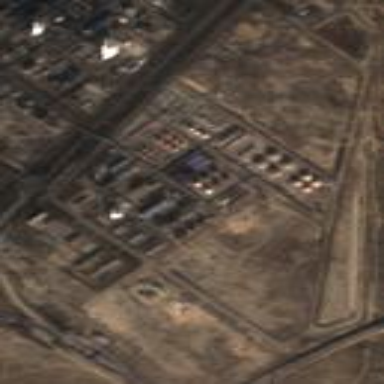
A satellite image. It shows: Industrial area with refinery.